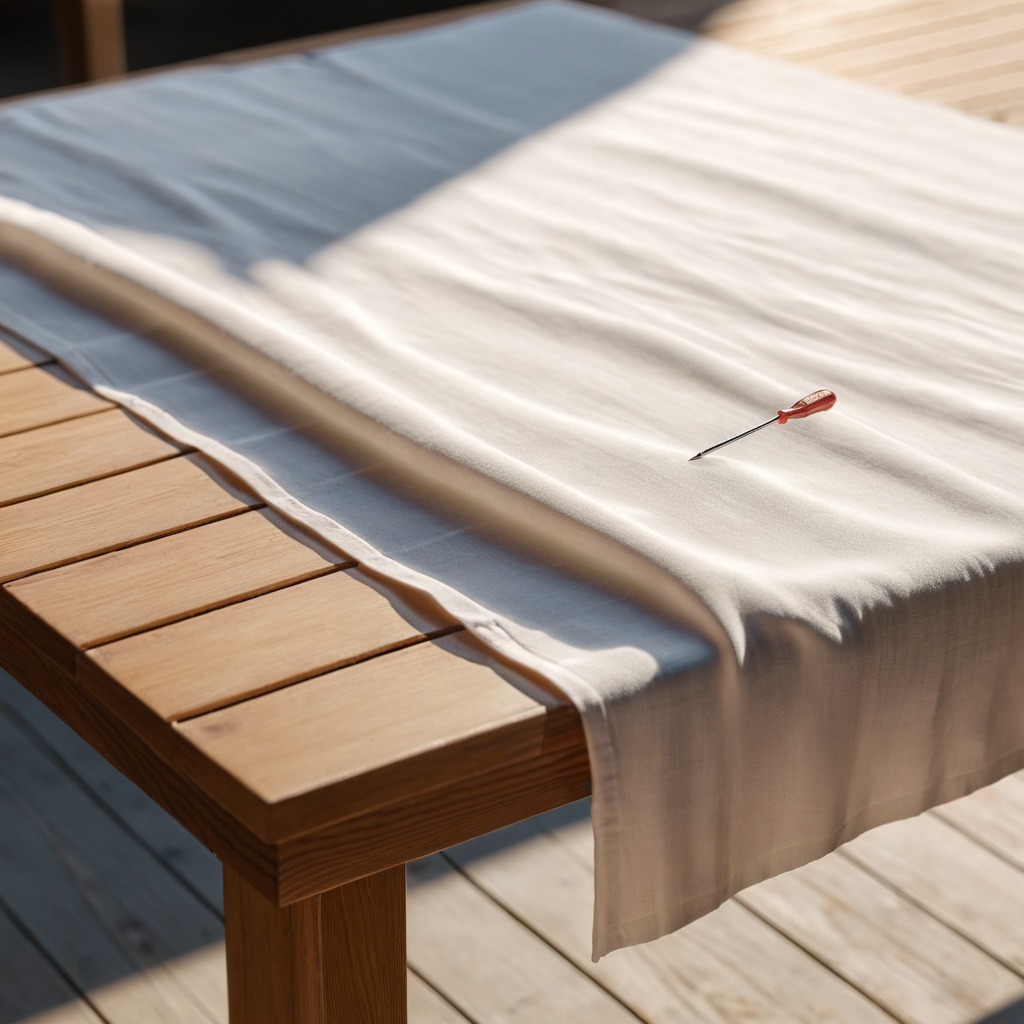
A screwdriver lying on a wooden table in an outdoor workshop during daytime bright natural light soft shadows worn but beneath the cloth.